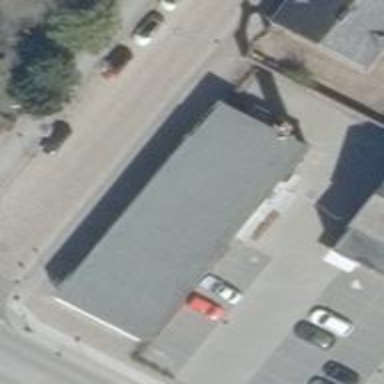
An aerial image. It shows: Shop selling clothes.